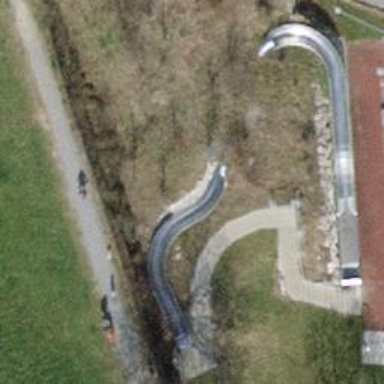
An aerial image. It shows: Water slide attraction.